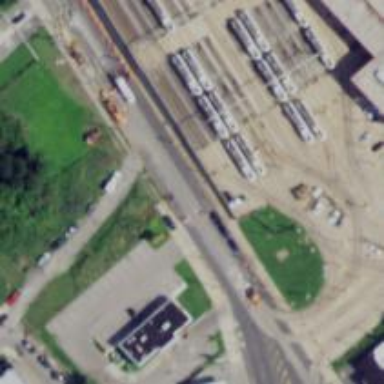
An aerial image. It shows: Tram railway yard with electrified contact lines.